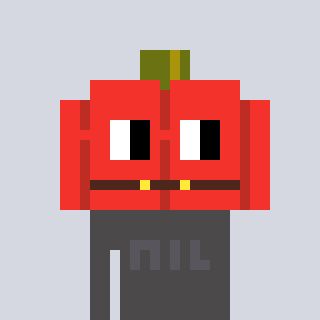
a pixel art character with square red glasses, a pumpkin-shaped head and a grayscale-colored body on a cool background